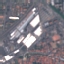
Land use / land cover: Industrial